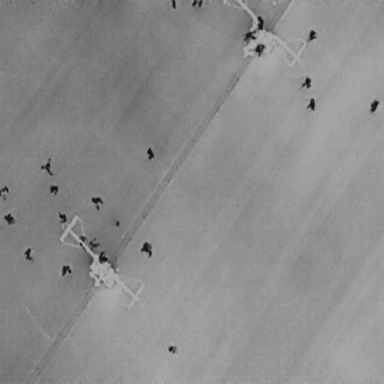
There are 23 People in the infrared image.